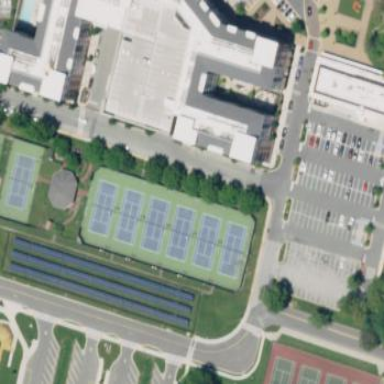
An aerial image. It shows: Tennis court in leisure pitch.